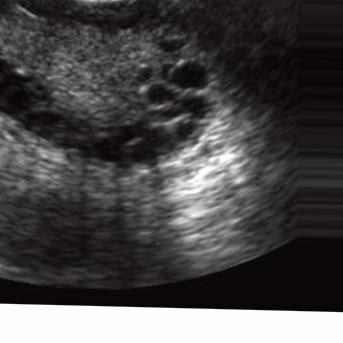
Label: infected